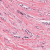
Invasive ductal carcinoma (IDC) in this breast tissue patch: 1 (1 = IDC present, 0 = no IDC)